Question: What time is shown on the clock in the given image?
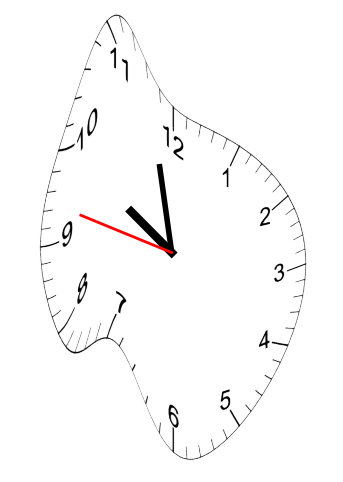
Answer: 09:57:47